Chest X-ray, AP view. Patient: 69 years old, sex M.
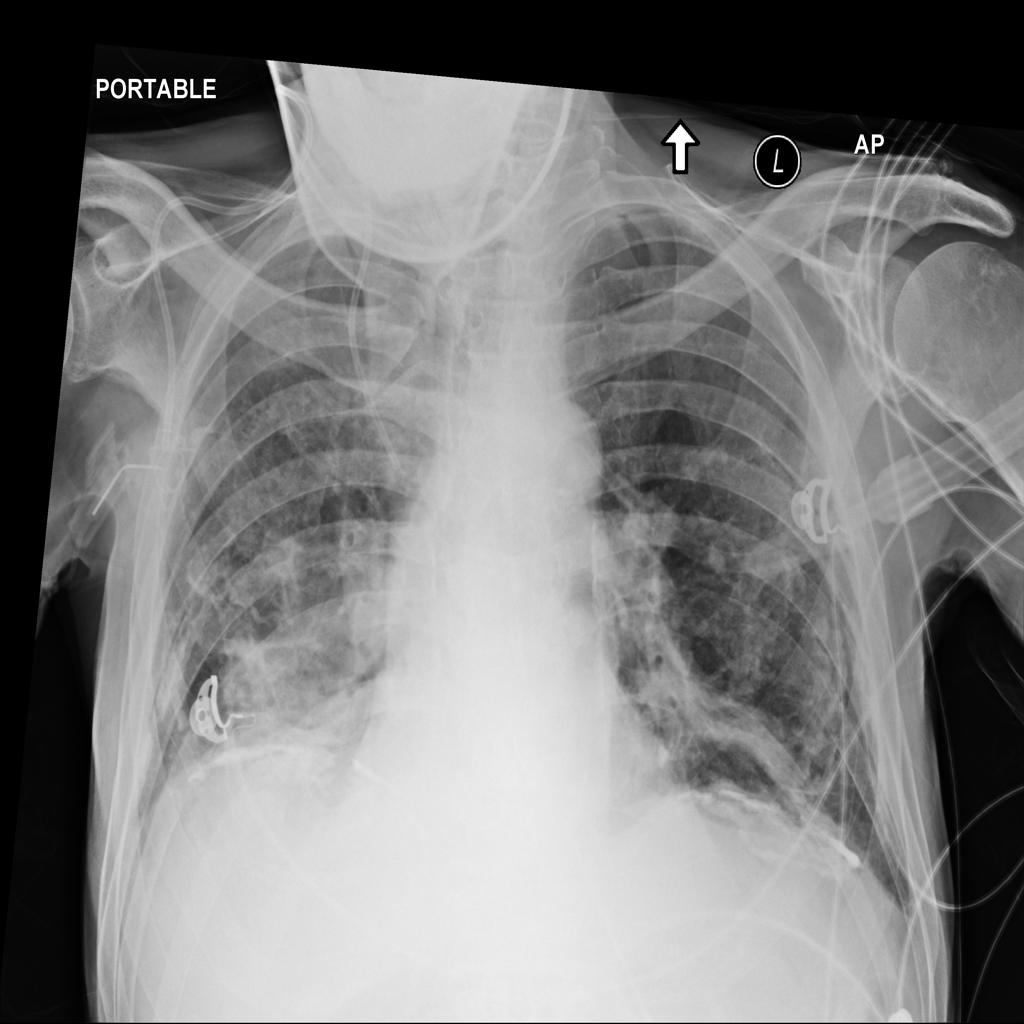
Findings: Infiltration